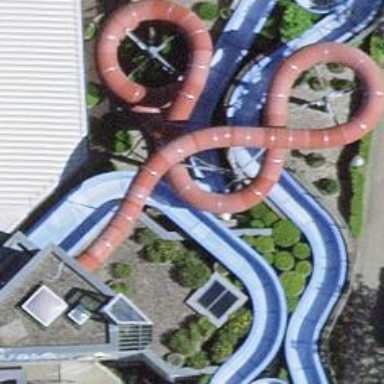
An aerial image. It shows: Water slide attraction.